Question: I would like to add a similar drop-down input field (picture below), to my website. I want it to appear when a link/image/button is clicked on. Can this be done with JavaScript? Also, I don't want it to affect the flow of the page.

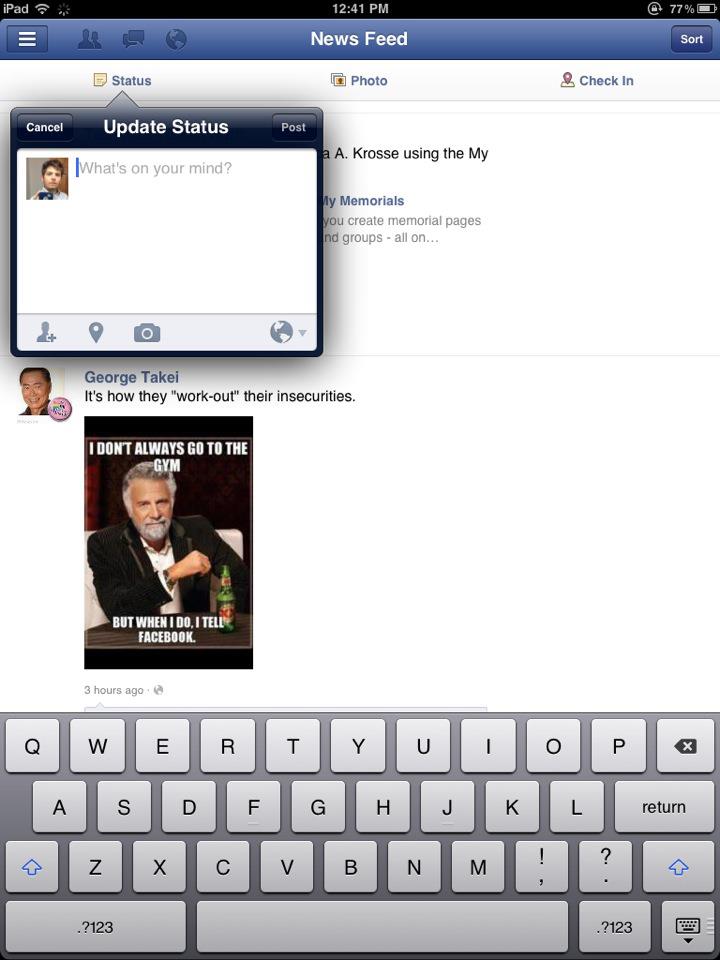
Answer: > Can this be done with JavaScript?
Yes. The JavaScript/CSS equivalent would be a button which (when clicked) displayed an element with 'position: fixed' or 'position: absolute'.
Here is a simple example using jQuery: <URL>